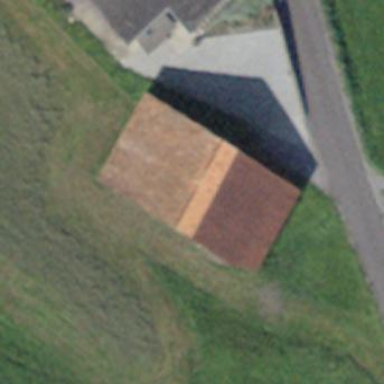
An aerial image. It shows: Rural barn.